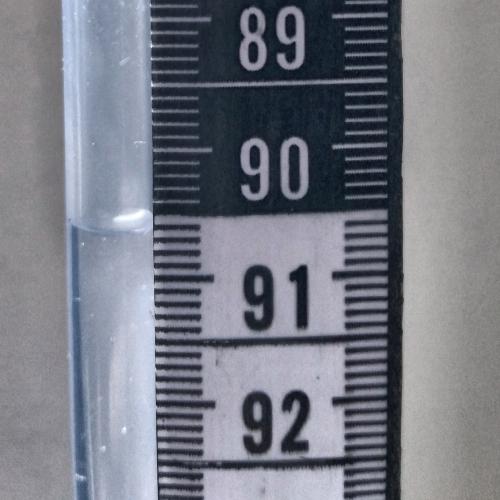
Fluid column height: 90.6 cm